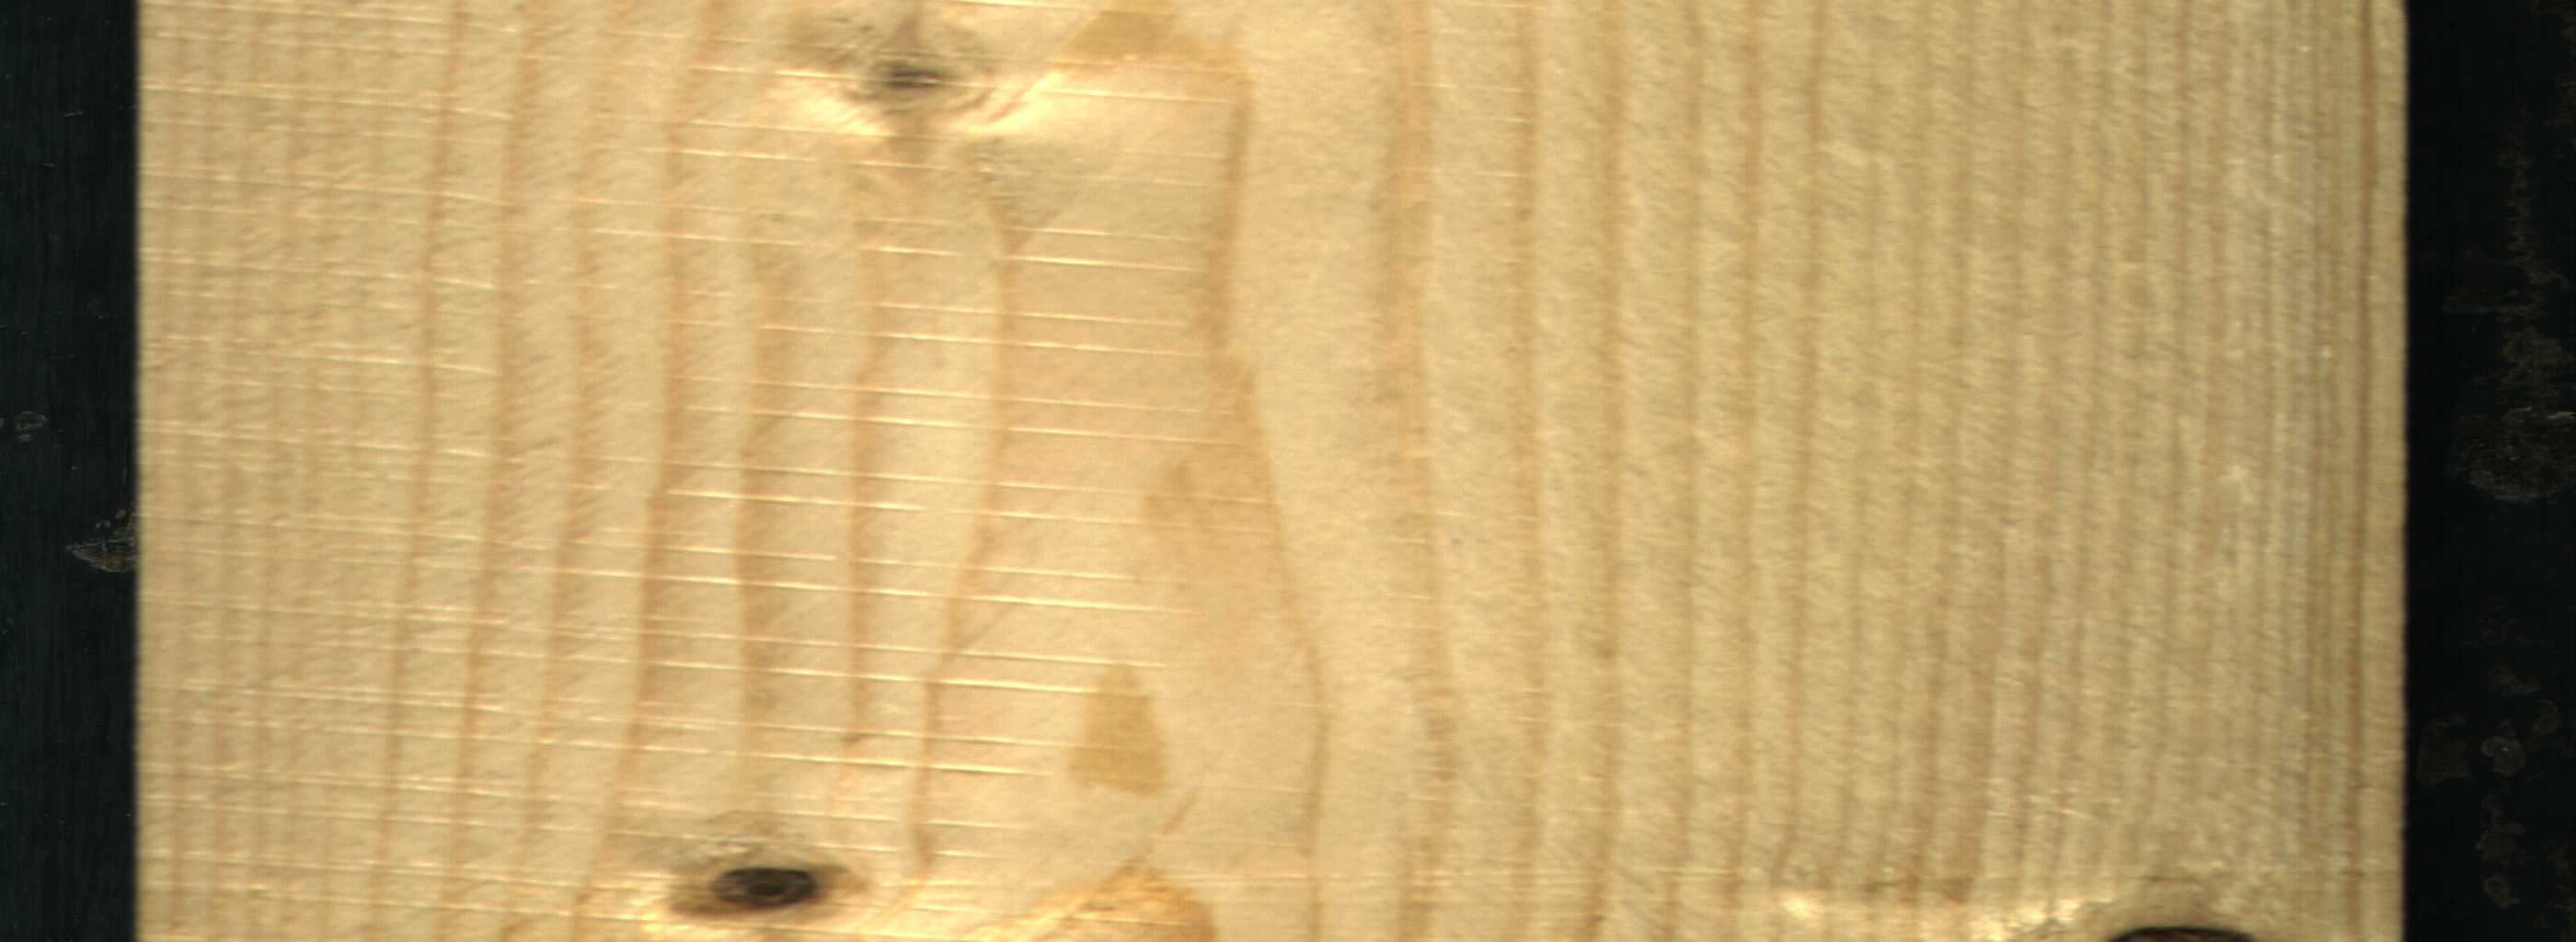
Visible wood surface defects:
Dead_Knot
Dead_Knot
Live_Knot